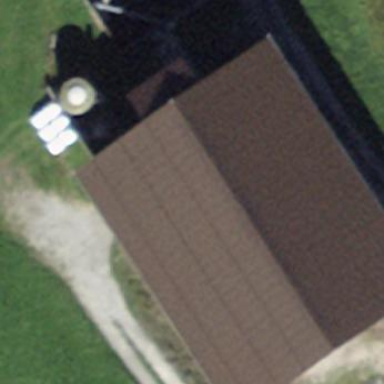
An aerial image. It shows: Rural barn.